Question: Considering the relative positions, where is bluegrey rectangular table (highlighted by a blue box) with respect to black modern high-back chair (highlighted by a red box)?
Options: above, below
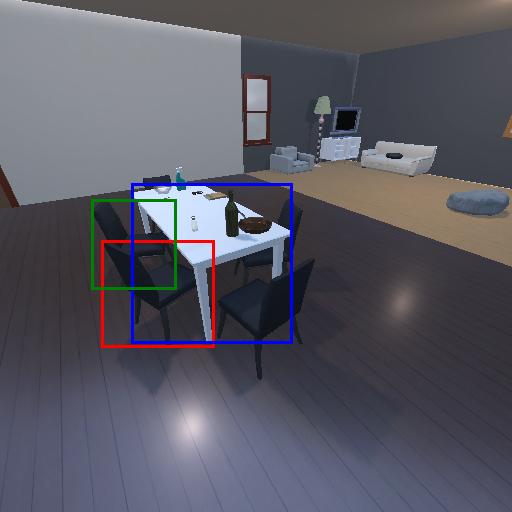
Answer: above